Question: I have an app in which I want to make the user make a judgement from 1 - 4. I am using a UIAlertView:
'''
UIAlertView *alert = [[UIAlertView alloc]initWithTitle: @"Judgment" message:@"Please choose your overall judgement." delegate: self cancelButtonTitle:nil otherButtonTitles:@"1", @"2", @"3", @"4", nil];
'''
Although it works the view looks like the one shown below, with the number 4 where the Cancel button usually is. Is there a better way of doing this?

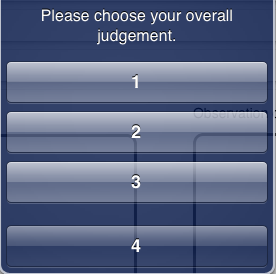
Answer: You can always modify your alert view by subclassing it. Not the easiest thing in the world, but I don't know of another way to accomplish what you are trying to do.
This link shows how to make the alert view look however you want it to.
<URL>